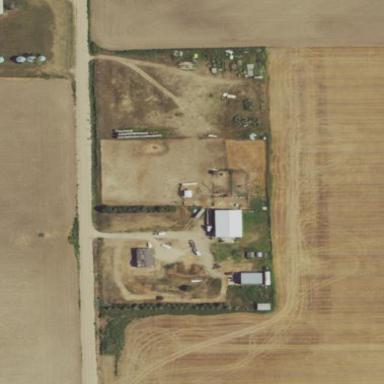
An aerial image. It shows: Farmyard area.